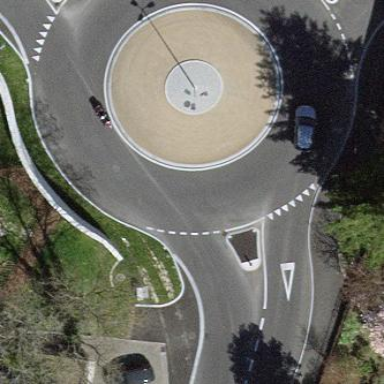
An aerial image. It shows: Secondary road around roundabout.